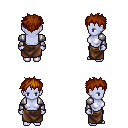
a pixel art fantasy rpg character, female body template, dark elf, purple skin, steel arm armor, robe skirt, brunette bedhead hairstyle, four views (front, back, left, right), 2x2 character sprite sheet, small pixel art, hard edges, no anti-aliasing